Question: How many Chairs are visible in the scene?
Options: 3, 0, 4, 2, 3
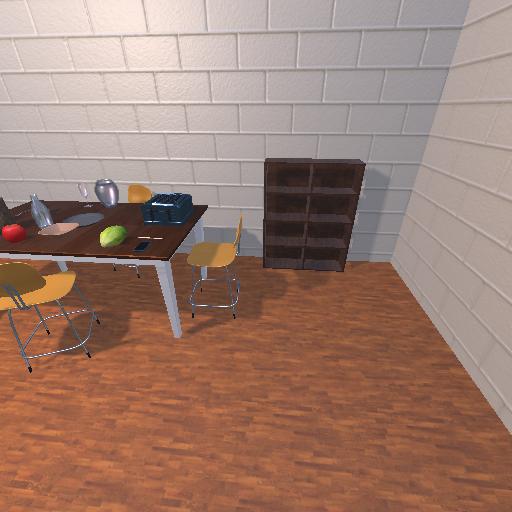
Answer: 3